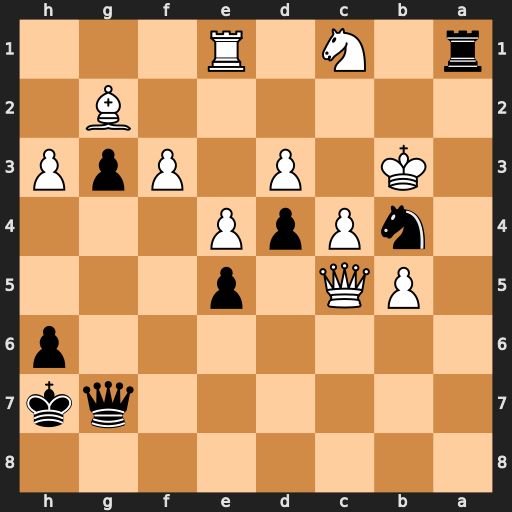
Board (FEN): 8/6qk/7p/1PQ1p3/1nPpP3/1K1P1PpP/6B1/r1N1R3
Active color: b
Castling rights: -
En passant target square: -
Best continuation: Rb1+ Ka3 Qb7 Nb3 Nxd3